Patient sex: M
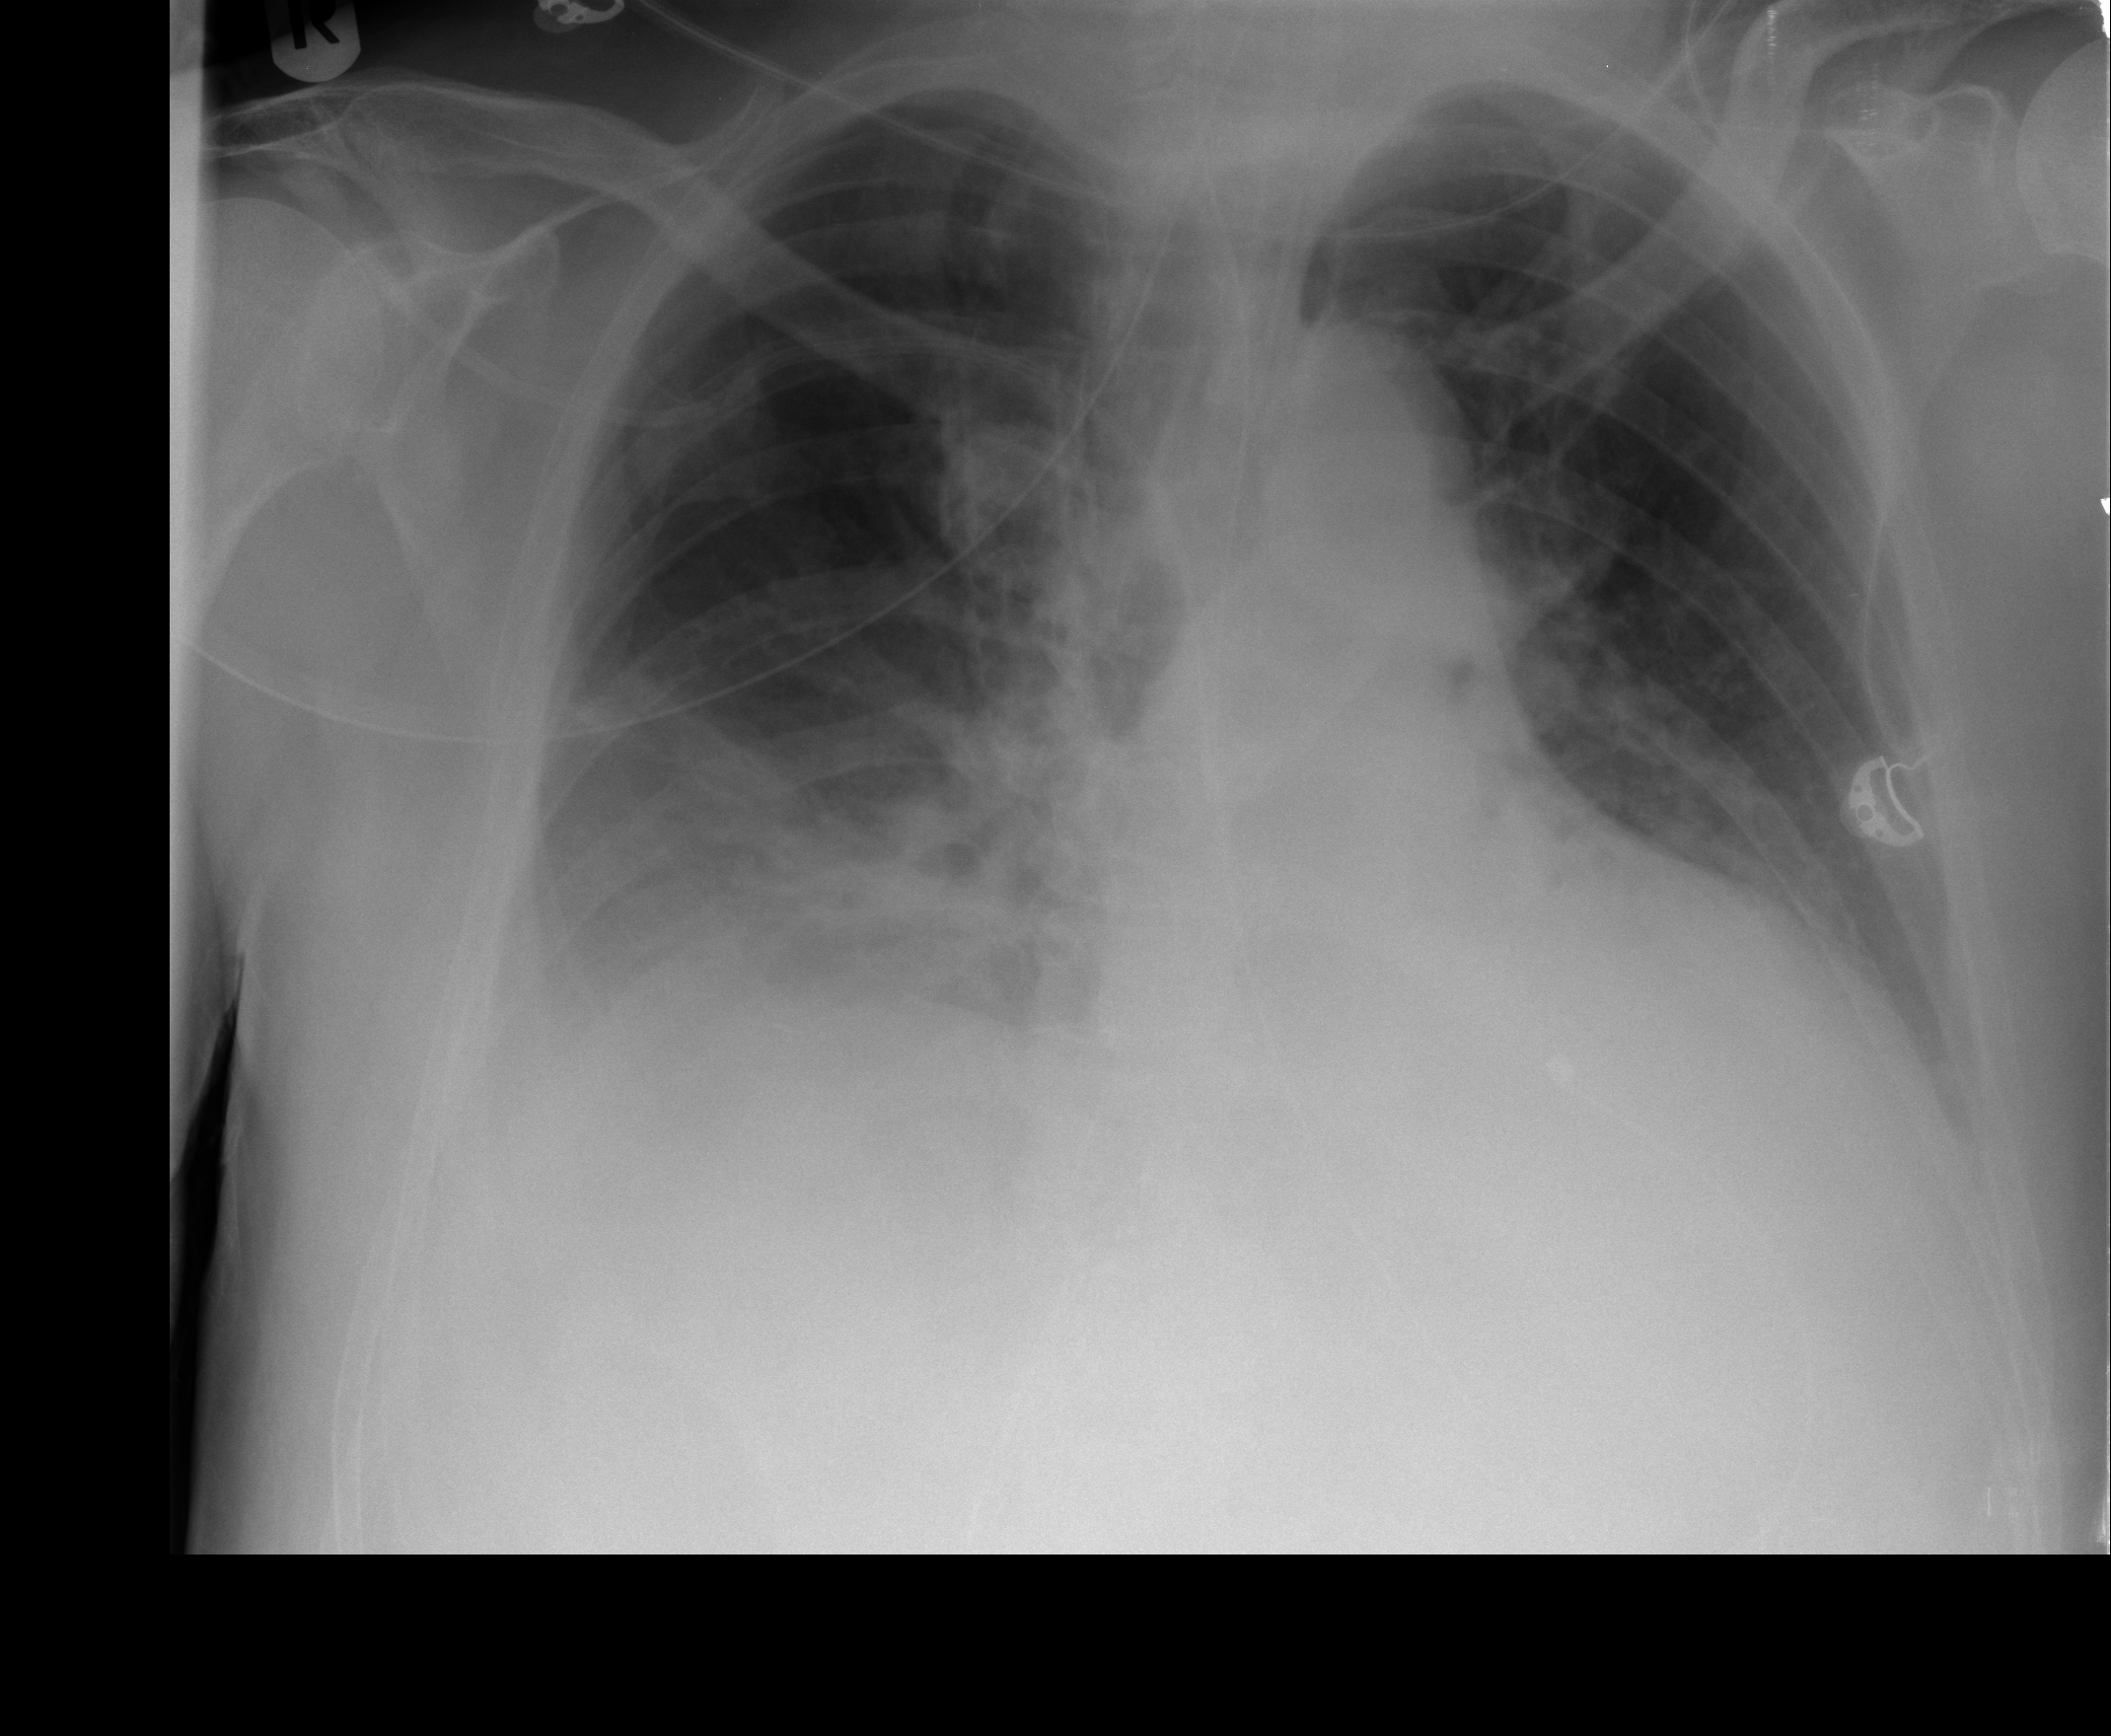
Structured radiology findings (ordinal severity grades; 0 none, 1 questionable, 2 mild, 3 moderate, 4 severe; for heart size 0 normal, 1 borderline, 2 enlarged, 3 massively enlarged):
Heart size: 1
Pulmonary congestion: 2
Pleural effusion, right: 3
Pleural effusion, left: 1
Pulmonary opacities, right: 0
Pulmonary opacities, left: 0
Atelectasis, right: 3
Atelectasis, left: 2